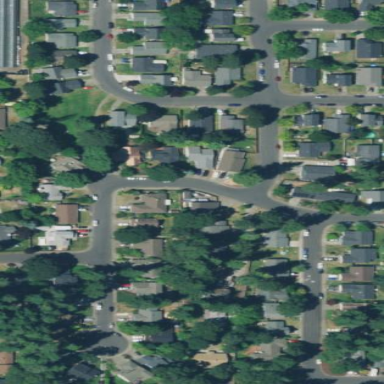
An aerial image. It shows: Single-family residential area.